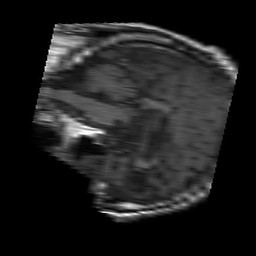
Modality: T1w
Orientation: sagittal
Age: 79
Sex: male
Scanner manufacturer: philips
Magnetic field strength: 1.5 T
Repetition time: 0.375 s
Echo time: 0.011 s